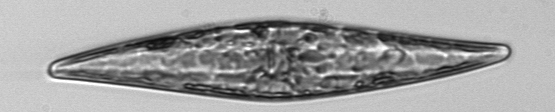
Label: Pleurosigma